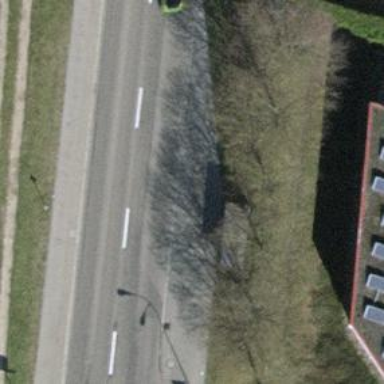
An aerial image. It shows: Bus stop with sheltered platform for public transport.